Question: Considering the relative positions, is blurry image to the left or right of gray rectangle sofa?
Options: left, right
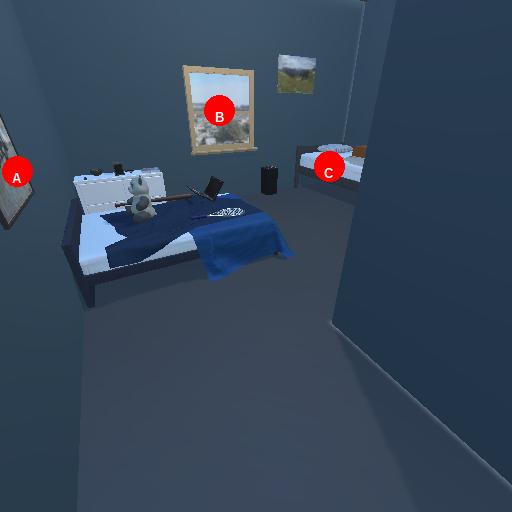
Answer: left